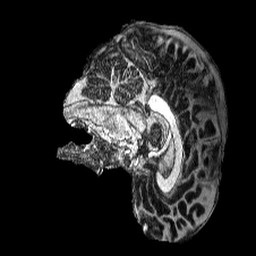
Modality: MP2RAGE
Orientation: sagittal